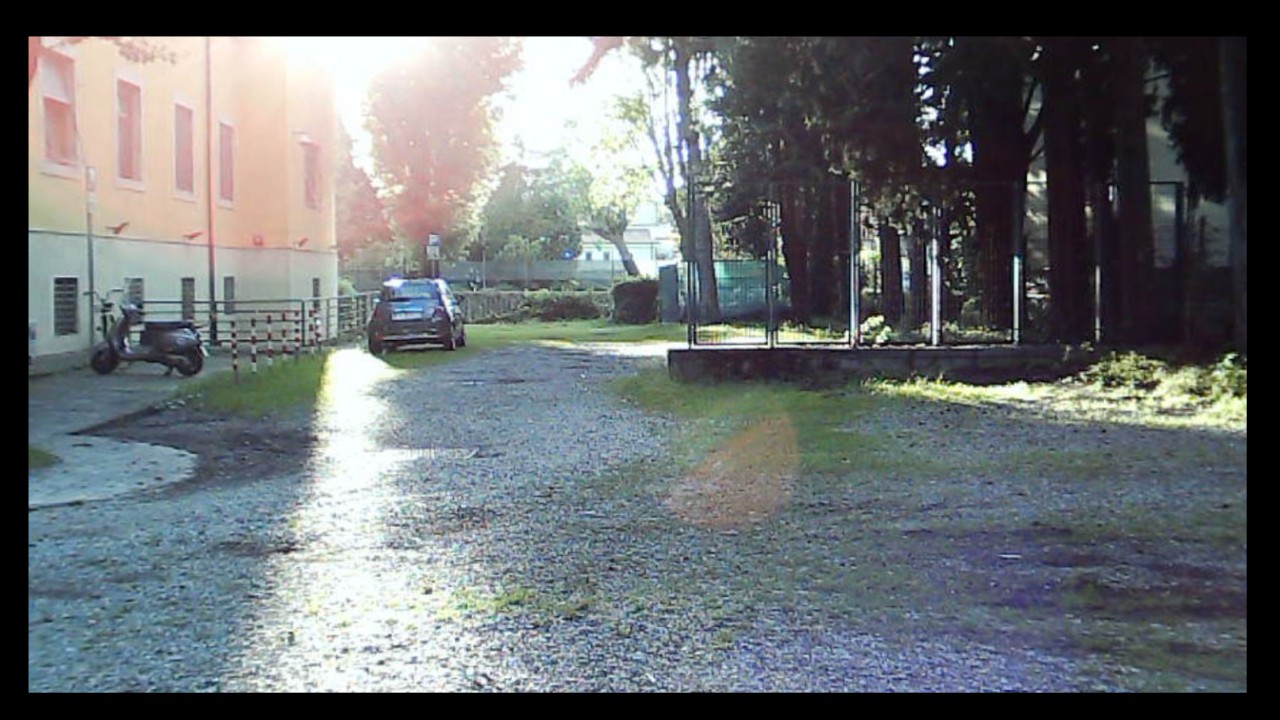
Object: Betafpv air75